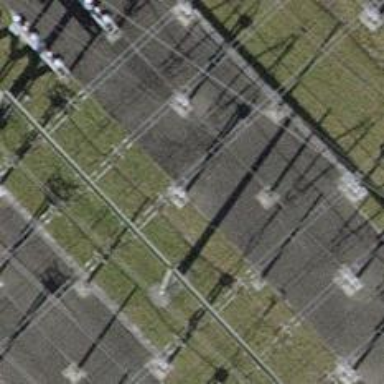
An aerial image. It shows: Switch used for power control.